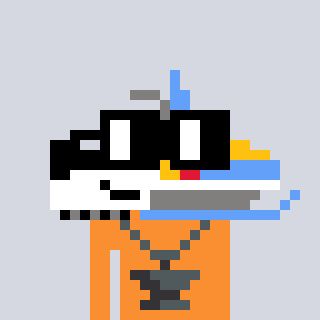
a pixel art character with square black glasses, a snowmobile-shaped head and a orange-colored body on a cool background